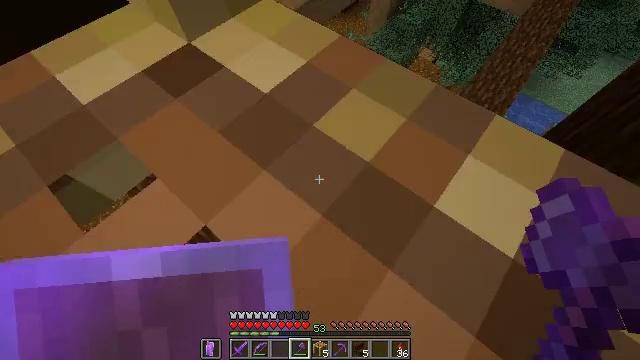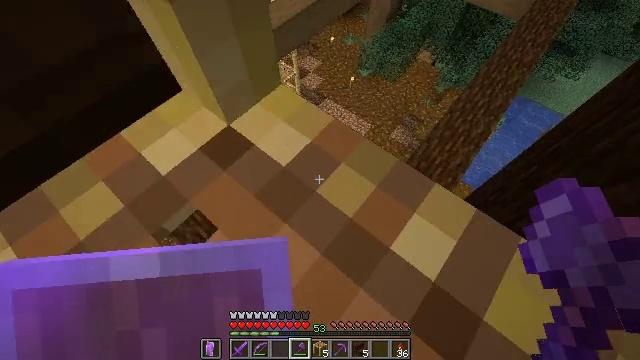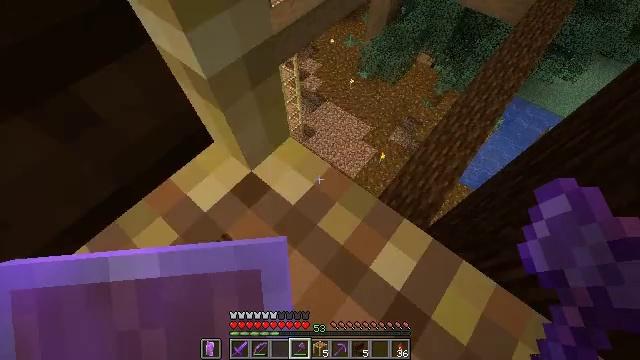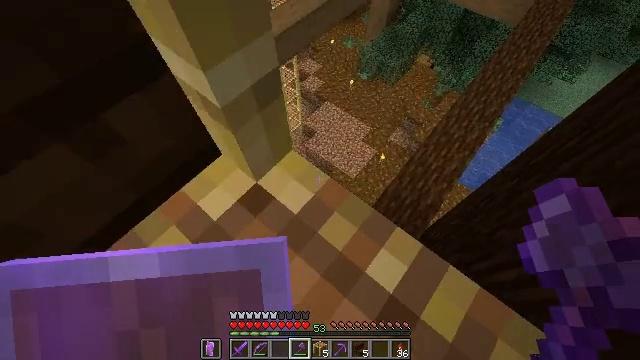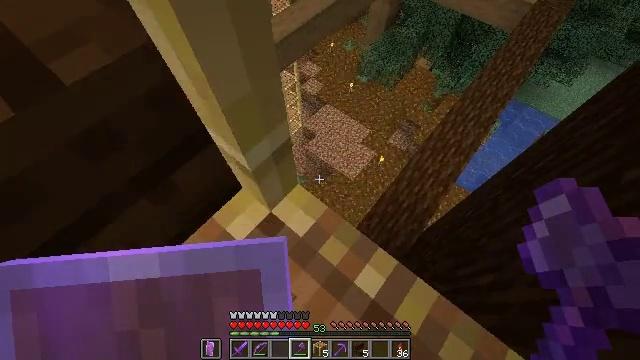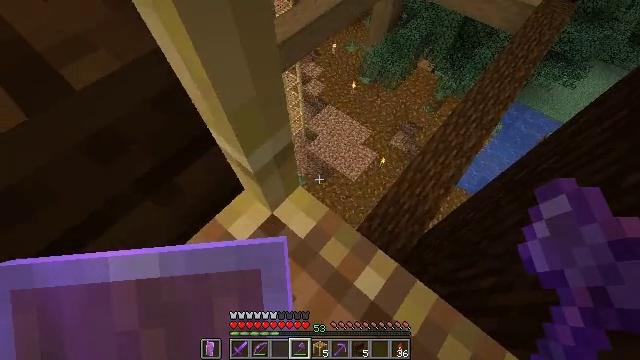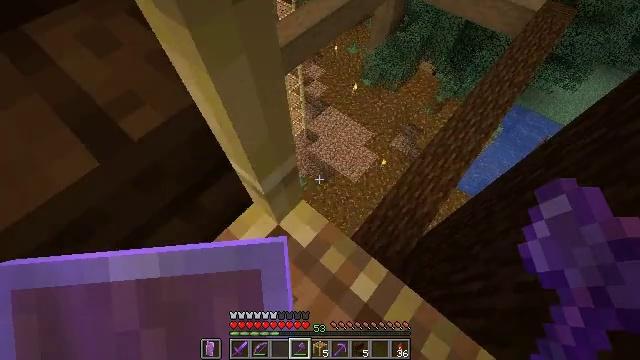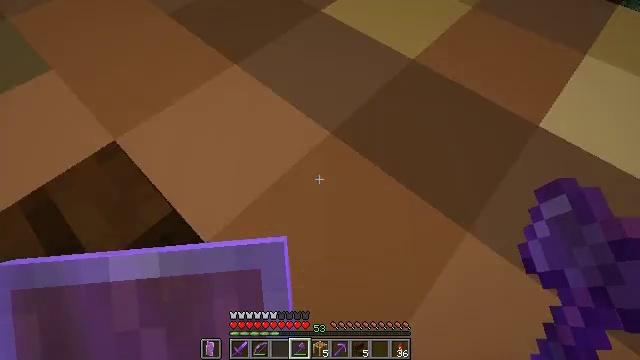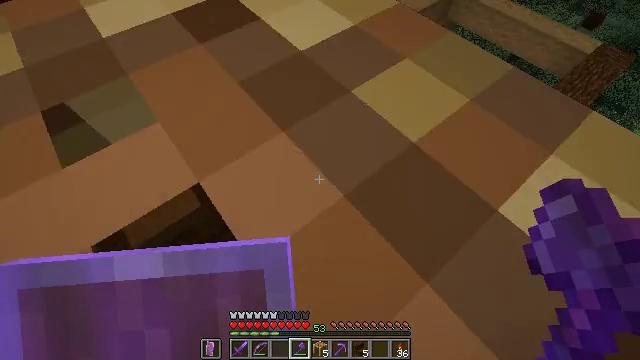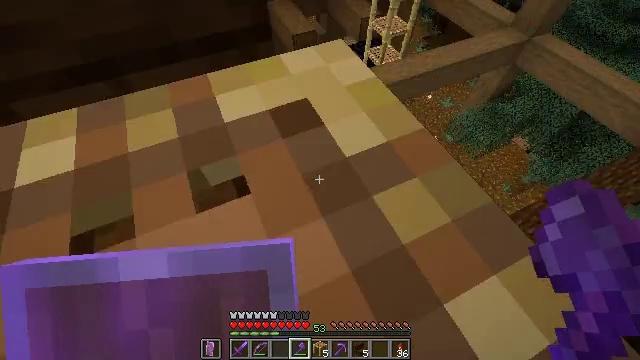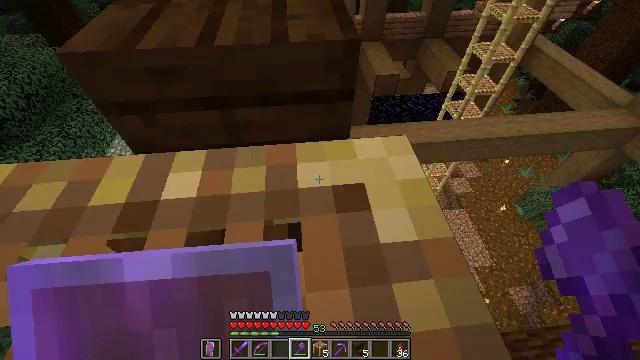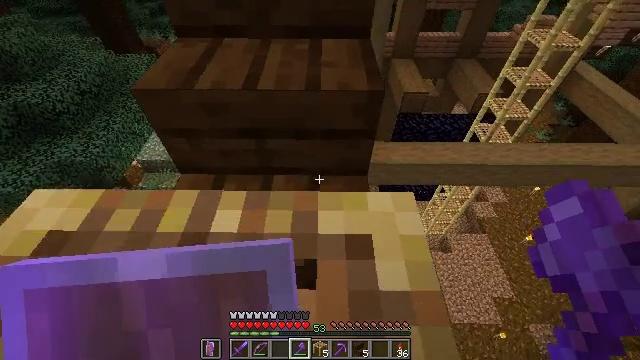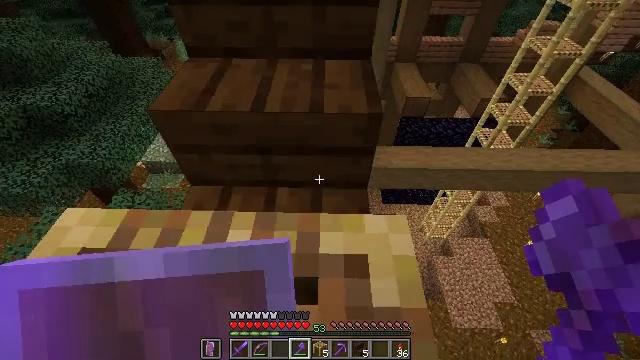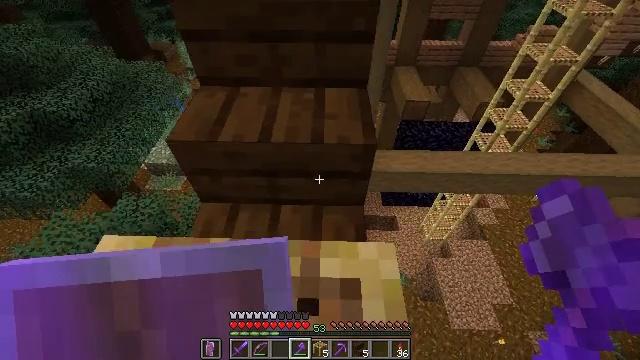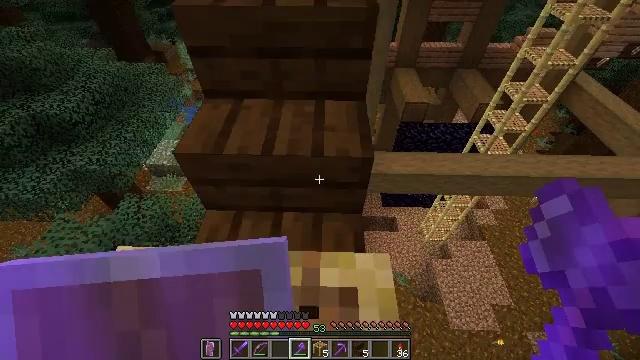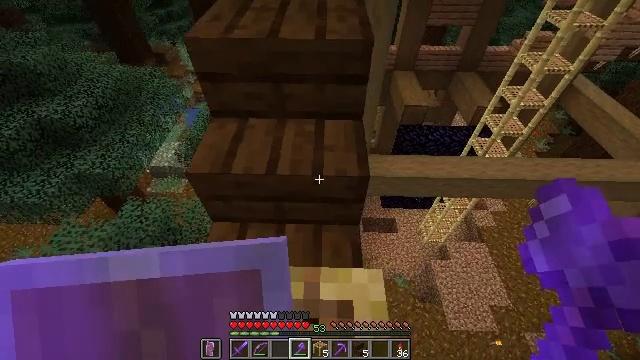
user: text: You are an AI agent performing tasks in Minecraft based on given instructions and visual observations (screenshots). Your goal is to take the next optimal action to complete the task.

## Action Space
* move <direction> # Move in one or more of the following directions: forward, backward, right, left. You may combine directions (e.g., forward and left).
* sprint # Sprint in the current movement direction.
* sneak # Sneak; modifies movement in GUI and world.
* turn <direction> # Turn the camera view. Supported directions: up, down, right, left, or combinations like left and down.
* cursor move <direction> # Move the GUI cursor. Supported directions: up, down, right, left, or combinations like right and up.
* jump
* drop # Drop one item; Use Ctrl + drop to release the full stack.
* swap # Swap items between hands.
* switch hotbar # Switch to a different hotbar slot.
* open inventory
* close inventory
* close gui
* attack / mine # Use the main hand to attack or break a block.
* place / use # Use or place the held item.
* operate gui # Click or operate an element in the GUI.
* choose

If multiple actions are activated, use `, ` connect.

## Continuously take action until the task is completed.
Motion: motion action
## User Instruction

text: Use a tool to break the dark oak slab.
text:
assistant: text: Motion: jump
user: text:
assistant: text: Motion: jump
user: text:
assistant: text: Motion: jump
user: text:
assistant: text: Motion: jump
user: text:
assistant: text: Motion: jump
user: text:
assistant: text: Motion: jump
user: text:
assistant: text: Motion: turn left, jump
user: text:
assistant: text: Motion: turn left and up, jump
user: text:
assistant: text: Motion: turn left and up, jump
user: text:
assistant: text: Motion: turn left and up, jump
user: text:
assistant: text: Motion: turn left and up, jump
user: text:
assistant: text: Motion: jump
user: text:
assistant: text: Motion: jump
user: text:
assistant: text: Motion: jump
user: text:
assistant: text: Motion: jump
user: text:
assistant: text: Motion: jump
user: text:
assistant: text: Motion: jump
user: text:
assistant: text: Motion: jump
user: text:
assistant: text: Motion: jump
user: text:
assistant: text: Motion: jump
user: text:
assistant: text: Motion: jump
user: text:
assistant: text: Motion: jump
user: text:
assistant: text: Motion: jump
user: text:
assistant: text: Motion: jump
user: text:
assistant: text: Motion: jump
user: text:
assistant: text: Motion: jump
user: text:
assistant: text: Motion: turn up
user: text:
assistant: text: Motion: turn left and up
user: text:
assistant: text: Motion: turn left and up
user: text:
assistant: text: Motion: turn up